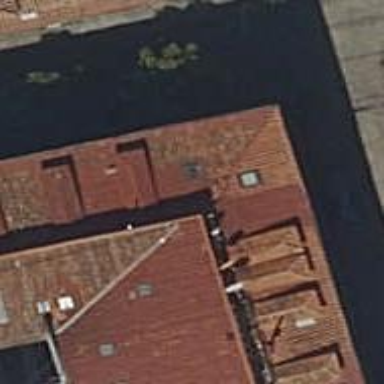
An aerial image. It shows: Restaurant.